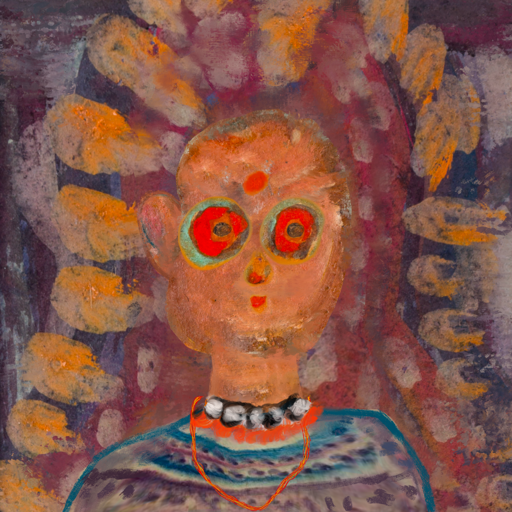
Background: Doll, Head And Neck Front: Boggyland, Face Front: Sisters, Bust: HillGirl, Hair Front: Blank, Head Accessory: Blank, Second Necklace: Gypsy_Mother_2, Necklace: An_Impression, Baby: Blank